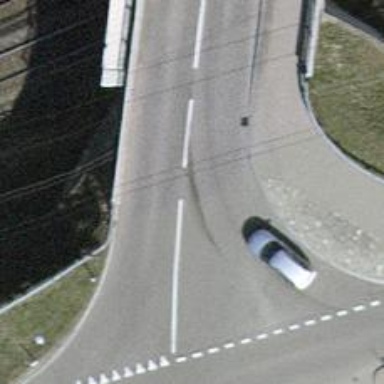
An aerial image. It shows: Secondary road with concrete surface.